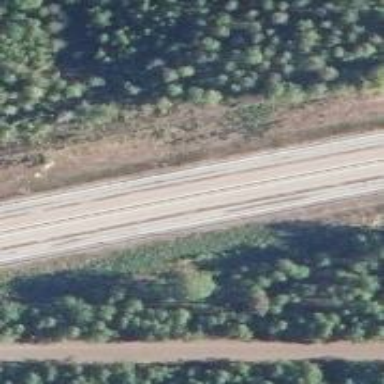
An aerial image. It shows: Asphalt motorway categorized as trunk road.